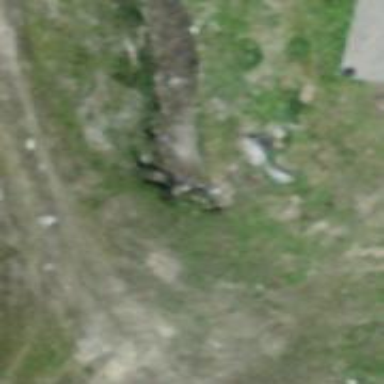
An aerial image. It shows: Culvert tunnel.